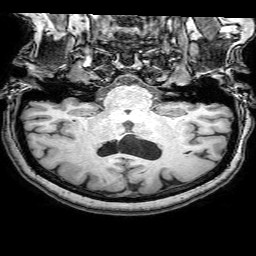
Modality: T1w
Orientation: sagittal
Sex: female
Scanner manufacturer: philips
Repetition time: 0.008229 s
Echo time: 0.00377 s